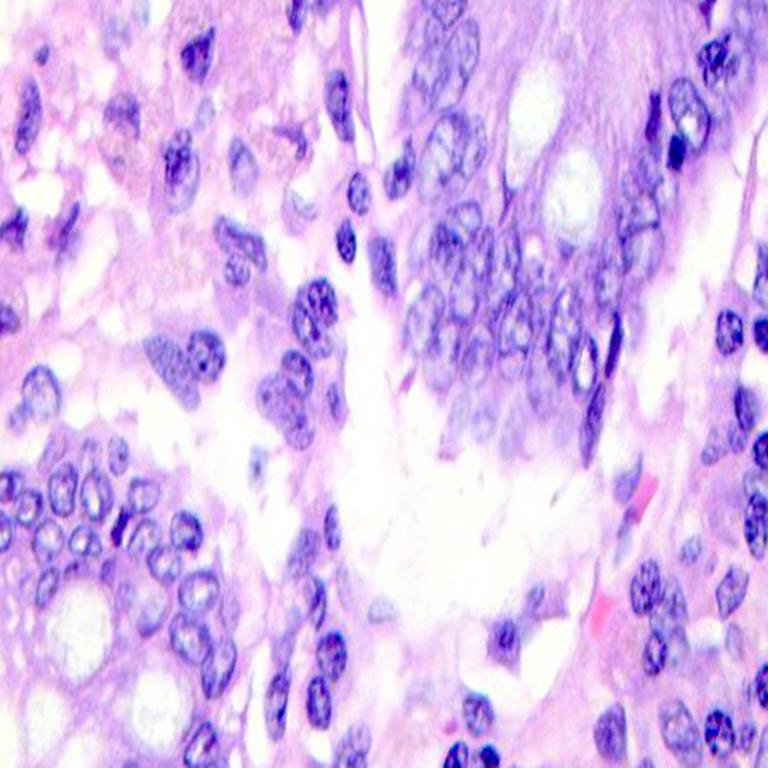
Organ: colon
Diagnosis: benign